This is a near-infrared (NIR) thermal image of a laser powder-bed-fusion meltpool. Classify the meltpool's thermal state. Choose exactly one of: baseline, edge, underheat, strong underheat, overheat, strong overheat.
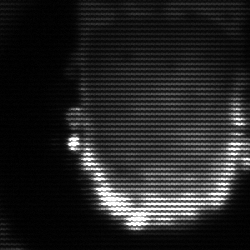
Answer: baseline